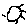
Label: sun